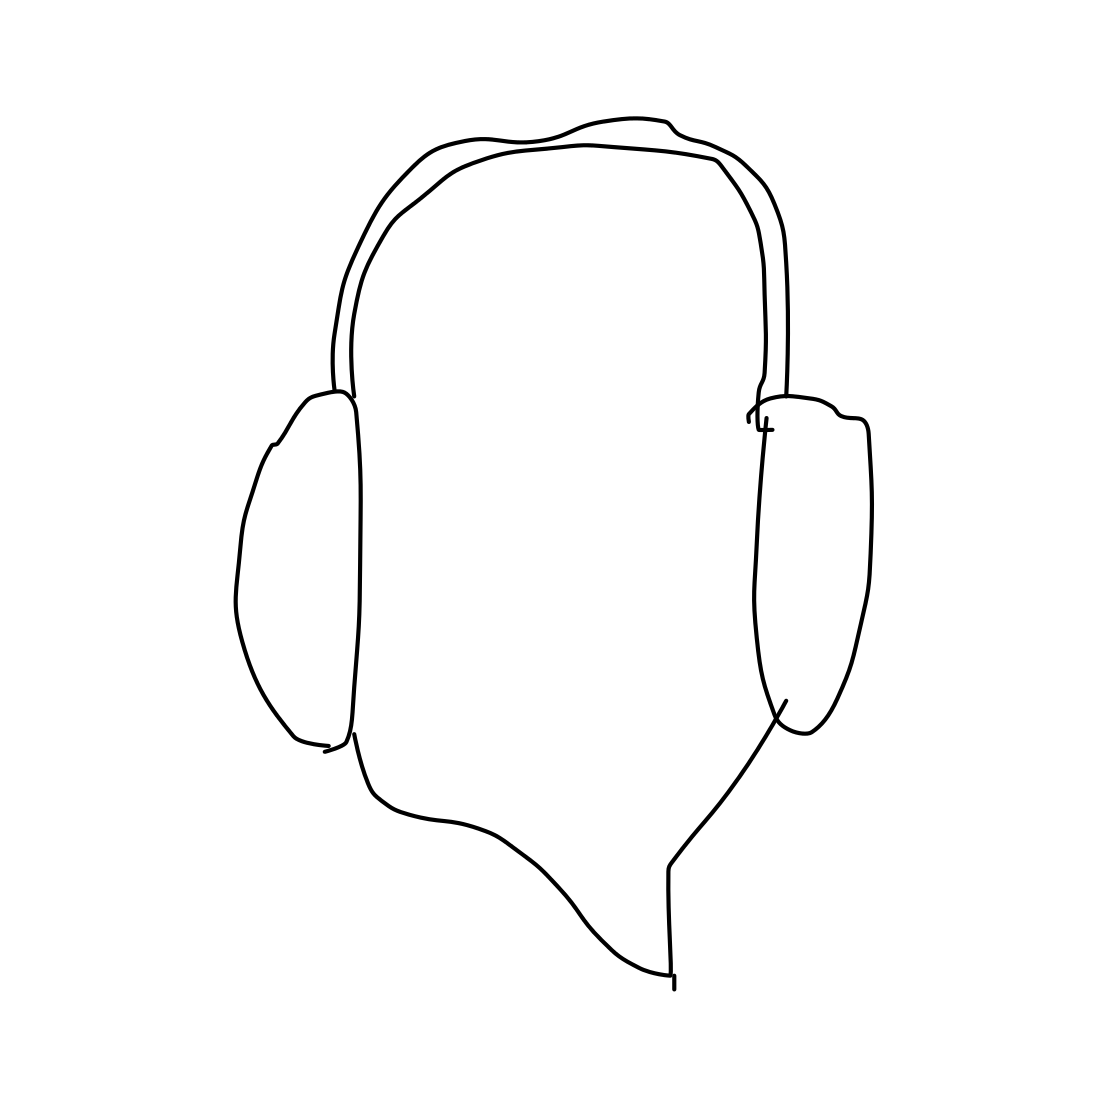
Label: head-phones